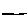
Label: line